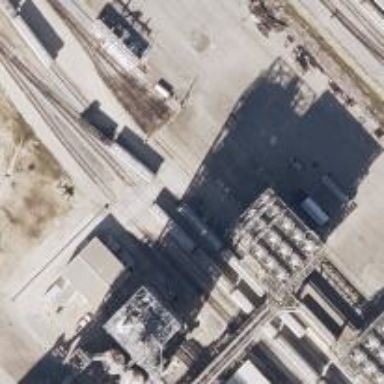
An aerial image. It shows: Rail spur service.